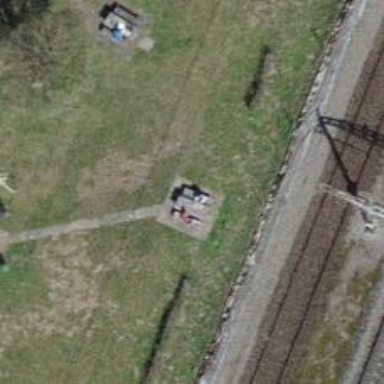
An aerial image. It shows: Picnic table located in leisure land area.